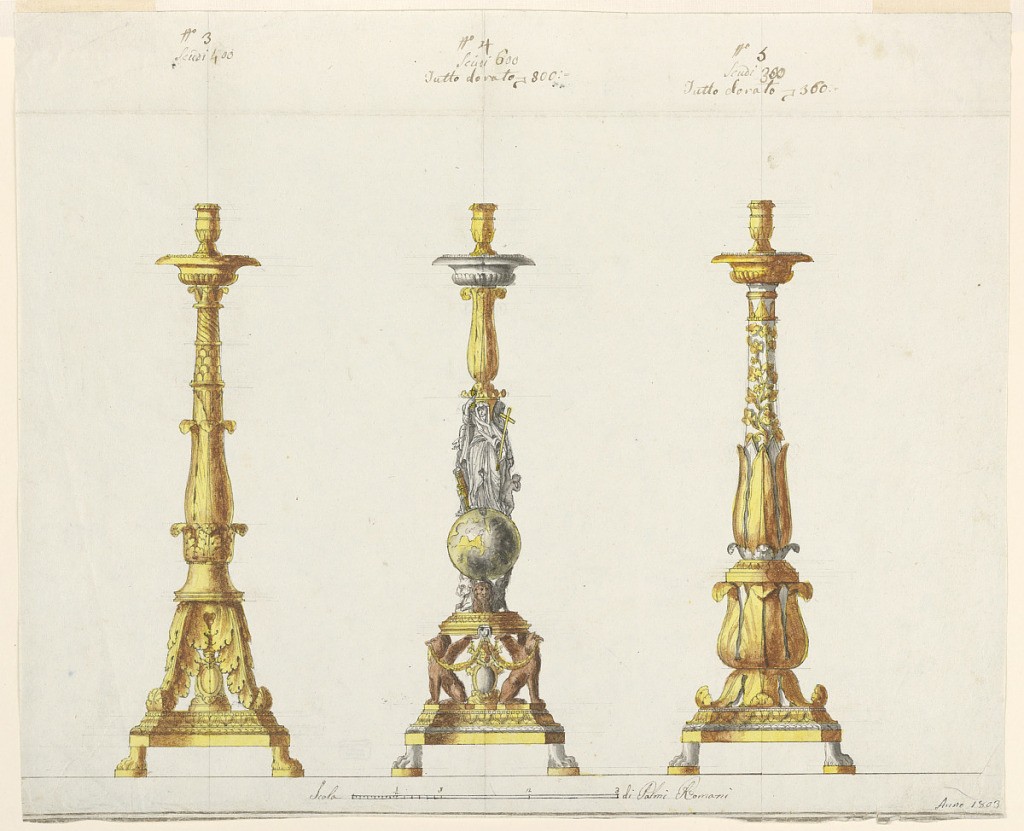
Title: Three Designs for Candlesticks
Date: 1803
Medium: Pen and black ink, brush and gray wash, watercolor, traces of graphite on off-white laid paper
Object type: Drawing
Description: Horizontal rectangle. Three designs for candlesticks, all supported by lion feet. At left, the bottom part of the shaft consists of acanthus scrolls, worked à jour, showing inside a standing escutcheon. A foliated, scalloped and fluted balustrade supporting the bowl with the socket from the top part. At center, the shafts consisting of seated griffins, worked à jour, connected by festoons and flanking a papal escutcheon. On them stands a base upon which the animals of the Evangelists support the sphere upon which are shown the allegorical figures of Justice or Strength, Faith, and Love. A calyx rises over them, supporting the bowl and socket. At right, a calyx supports a baluster, the bottom part of which is covered by a calyx, from which vine stem rises. The top is similar to other designs. A scale at bottom. Two framing lines at bottom, partly cut off.